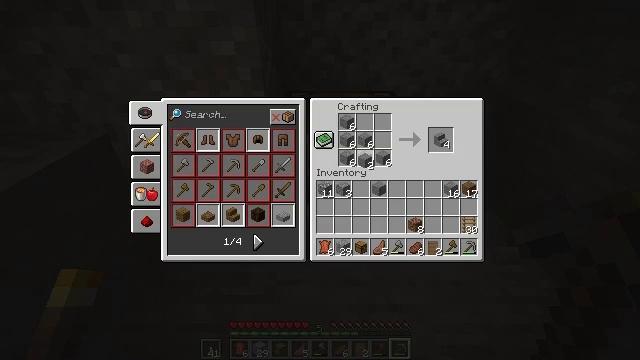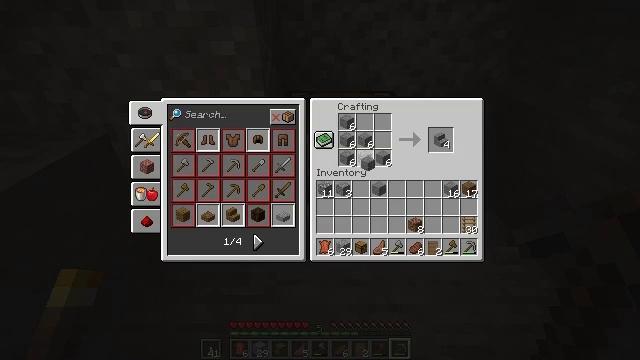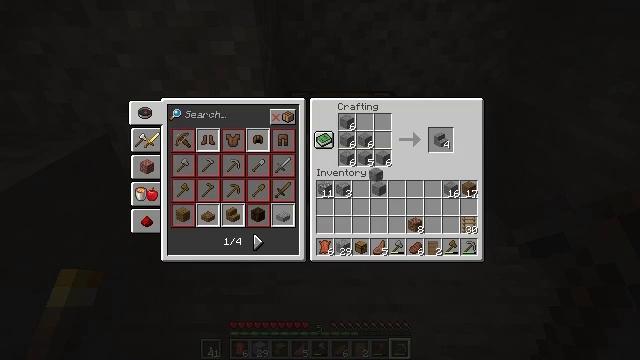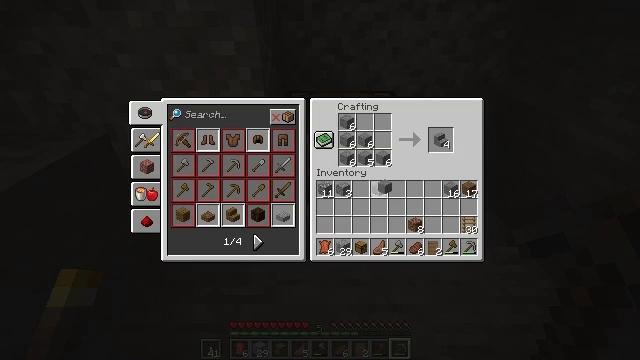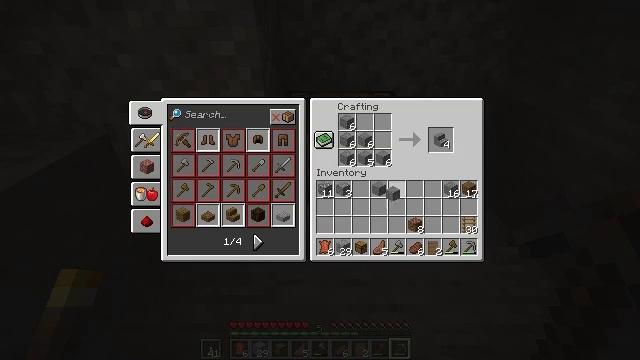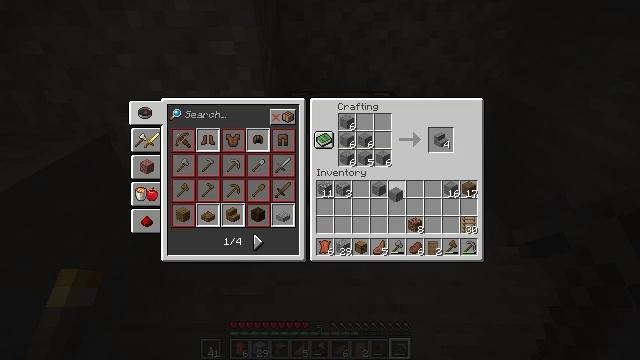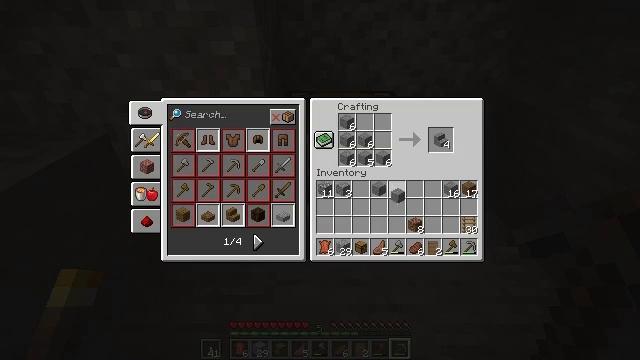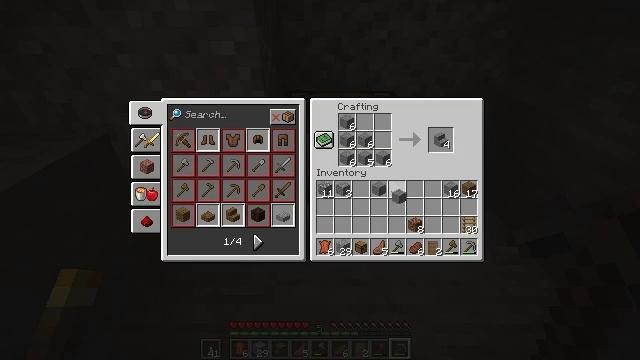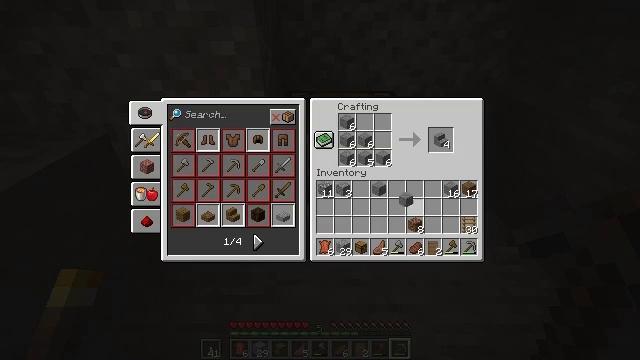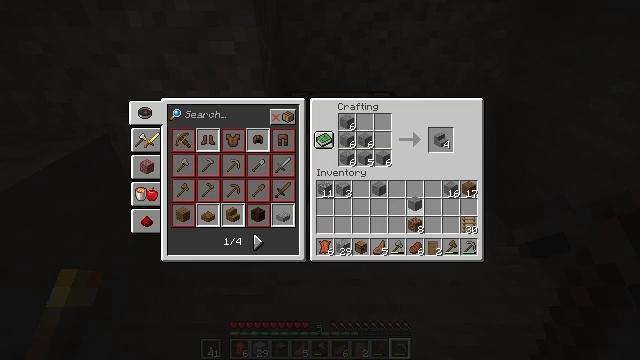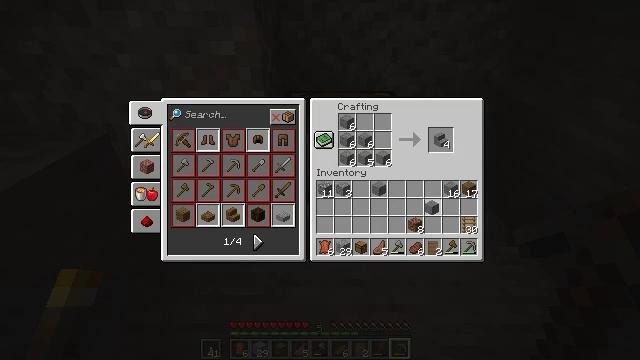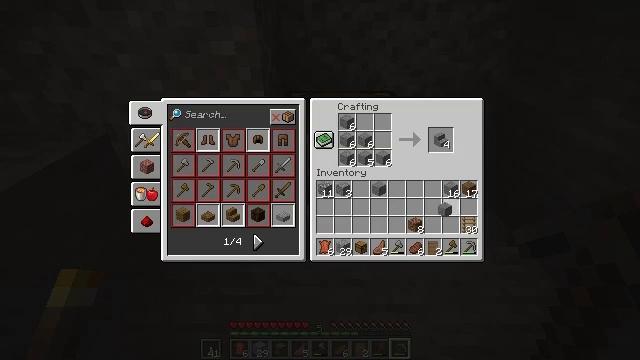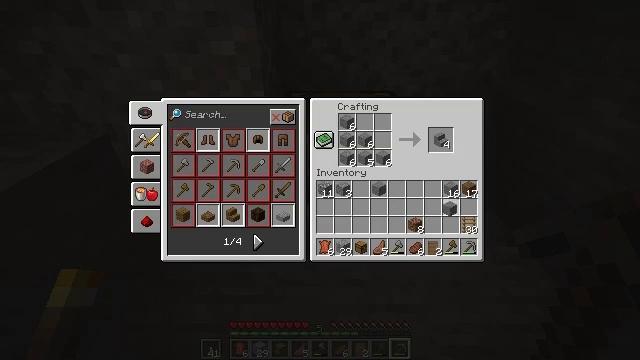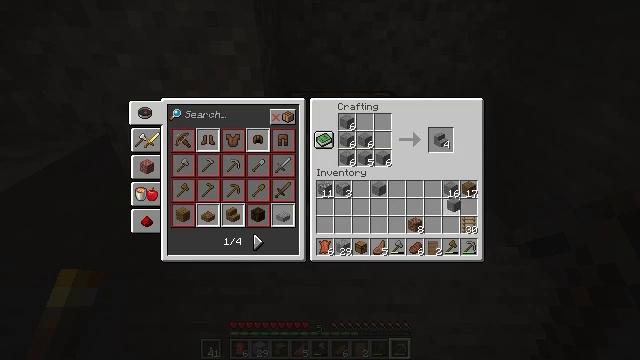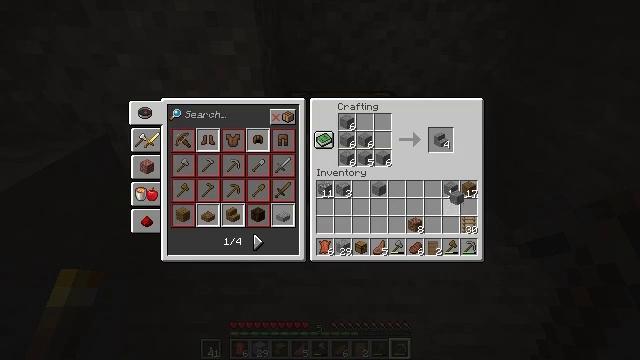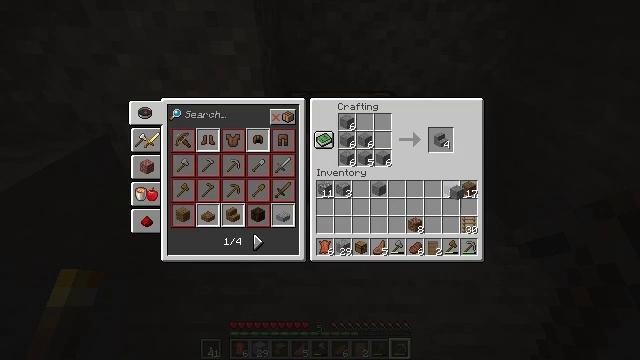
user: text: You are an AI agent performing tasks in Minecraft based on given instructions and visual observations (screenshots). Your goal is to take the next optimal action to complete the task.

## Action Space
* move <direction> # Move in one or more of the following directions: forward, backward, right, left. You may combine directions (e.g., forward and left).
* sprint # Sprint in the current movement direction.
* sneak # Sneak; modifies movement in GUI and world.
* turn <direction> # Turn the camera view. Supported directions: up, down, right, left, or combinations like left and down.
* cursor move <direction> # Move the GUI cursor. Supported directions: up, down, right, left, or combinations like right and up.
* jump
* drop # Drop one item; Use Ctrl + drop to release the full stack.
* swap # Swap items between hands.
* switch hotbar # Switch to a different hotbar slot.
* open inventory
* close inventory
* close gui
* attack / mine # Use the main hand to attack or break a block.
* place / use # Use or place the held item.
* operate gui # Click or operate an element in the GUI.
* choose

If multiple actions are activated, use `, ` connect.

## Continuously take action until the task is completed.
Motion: motion action
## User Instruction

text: Get stone stairs by crafting with stone.
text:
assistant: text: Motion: no_op
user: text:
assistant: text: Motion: turn right and down
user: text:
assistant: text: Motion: turn right and down
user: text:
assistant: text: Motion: turn right
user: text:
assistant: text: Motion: no_op
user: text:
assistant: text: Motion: no_op
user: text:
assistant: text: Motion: no_op
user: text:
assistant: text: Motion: turn right
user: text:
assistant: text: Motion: turn right
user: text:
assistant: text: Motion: turn right
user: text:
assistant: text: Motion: turn right
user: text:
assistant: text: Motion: no_op
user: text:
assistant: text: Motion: no_op
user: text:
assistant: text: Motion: no_op
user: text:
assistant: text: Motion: no_op
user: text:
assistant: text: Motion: no_op
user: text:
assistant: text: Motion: no_op
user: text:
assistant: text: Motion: no_op
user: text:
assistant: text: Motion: turn left
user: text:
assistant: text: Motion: turn left and up
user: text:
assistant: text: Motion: turn left
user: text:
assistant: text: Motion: no_op
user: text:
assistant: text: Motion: no_op
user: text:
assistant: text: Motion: no_op
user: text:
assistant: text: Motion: no_op
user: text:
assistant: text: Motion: no_op
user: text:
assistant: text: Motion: no_op
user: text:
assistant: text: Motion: no_op
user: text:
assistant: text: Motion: no_op
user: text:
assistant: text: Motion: no_op